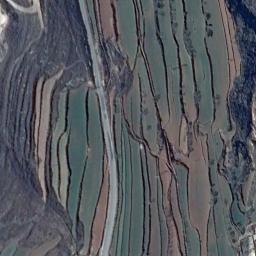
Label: terrace